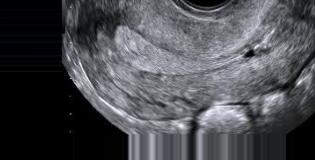
Label: notinfected